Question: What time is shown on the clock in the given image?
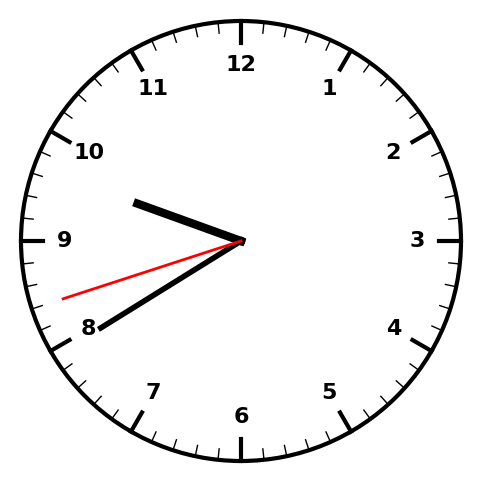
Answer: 09:39:42